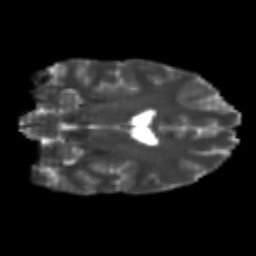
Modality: T2w
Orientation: coronal
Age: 25
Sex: male
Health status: healthy
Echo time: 0.074 s